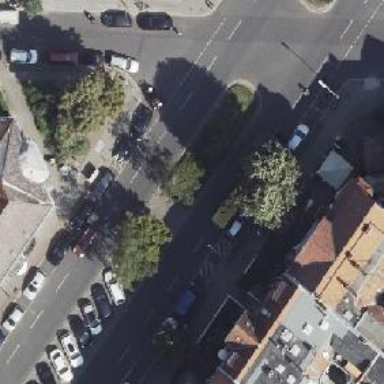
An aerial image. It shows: Traffic island located on footway.